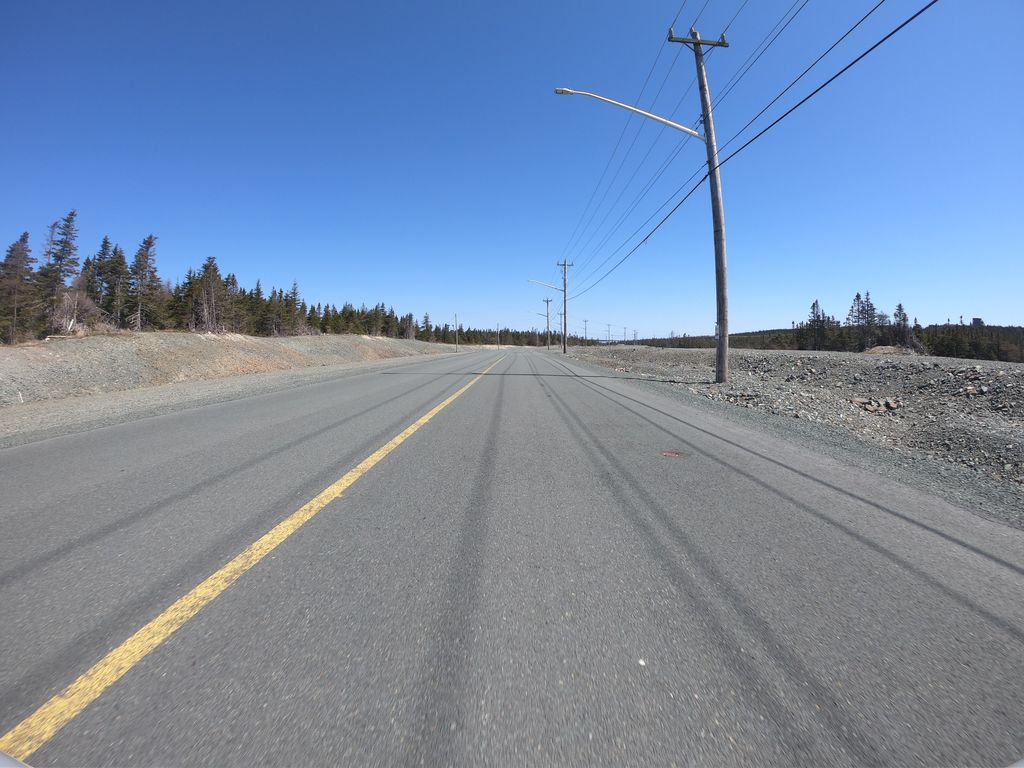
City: st_johns